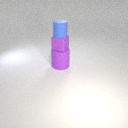
large purple rubber cylinder below small purple rubber cube